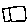
Label: square